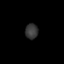
Tissue: prostate
Cell type: T cells
Senescence score: 0.3581
Nuclear area (px): 192
Mean DAPI intensity: 54.599